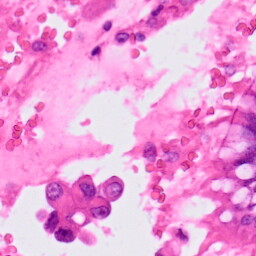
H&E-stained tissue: Lung